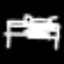
Label: bed